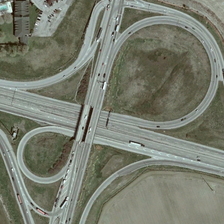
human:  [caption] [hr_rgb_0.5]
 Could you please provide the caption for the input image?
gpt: there are many winding roads on the land .

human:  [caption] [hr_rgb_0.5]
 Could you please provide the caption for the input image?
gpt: the straight cross intersects the circular road with sparse vegetation and houses .

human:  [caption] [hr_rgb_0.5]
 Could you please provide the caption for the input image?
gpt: there are many trees around the house with grey roof .

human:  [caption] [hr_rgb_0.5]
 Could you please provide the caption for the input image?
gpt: the straight cross meets the circular road with sparse vegetation .

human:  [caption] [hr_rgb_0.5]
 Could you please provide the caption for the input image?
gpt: the straight cross meets the circular road with sparse vegetation .